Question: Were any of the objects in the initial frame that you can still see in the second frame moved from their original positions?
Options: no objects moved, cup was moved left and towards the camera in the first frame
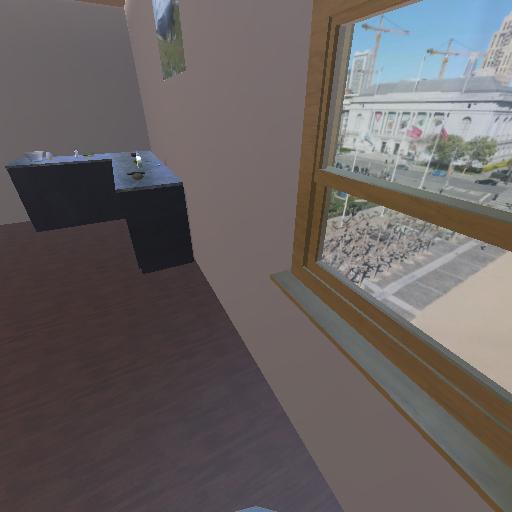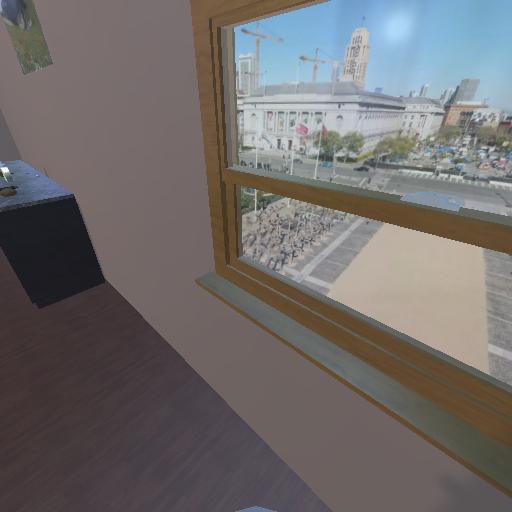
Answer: no objects moved